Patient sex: M
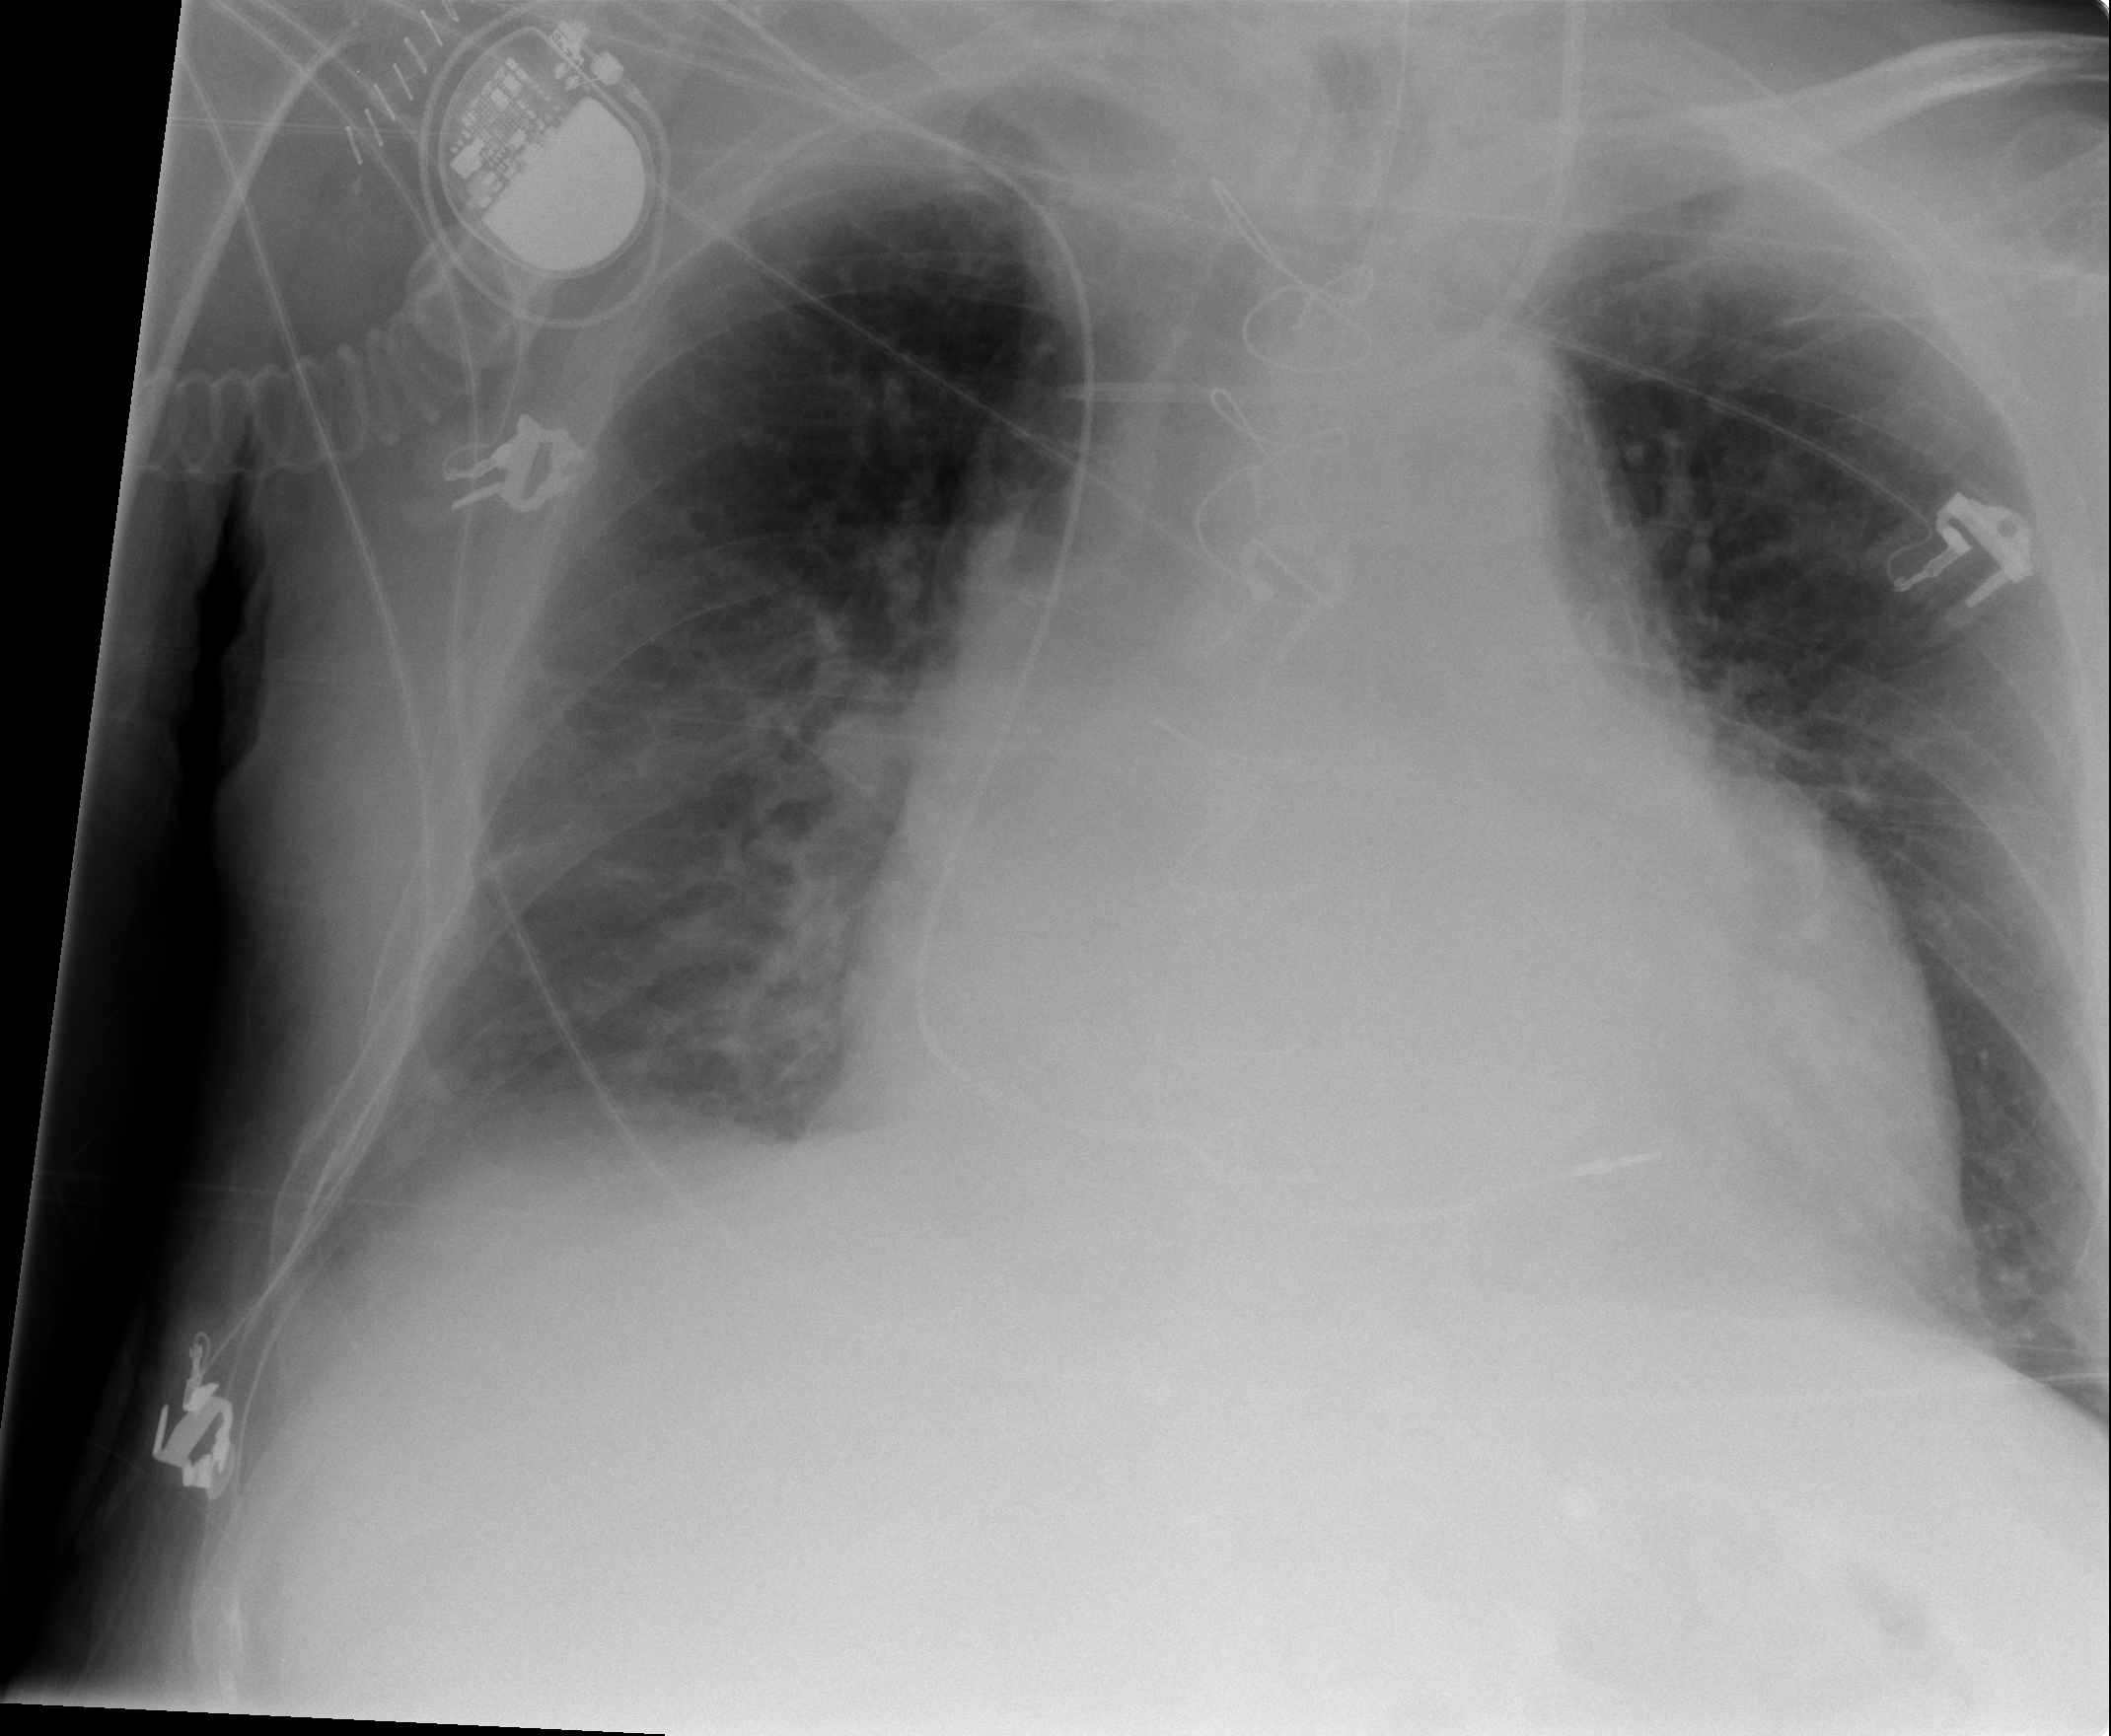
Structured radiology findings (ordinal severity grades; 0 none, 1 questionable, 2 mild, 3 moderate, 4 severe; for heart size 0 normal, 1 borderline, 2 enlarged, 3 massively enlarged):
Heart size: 2
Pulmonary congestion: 1
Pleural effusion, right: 1
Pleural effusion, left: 0
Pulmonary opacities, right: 1
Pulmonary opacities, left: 0
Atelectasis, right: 2
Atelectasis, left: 0